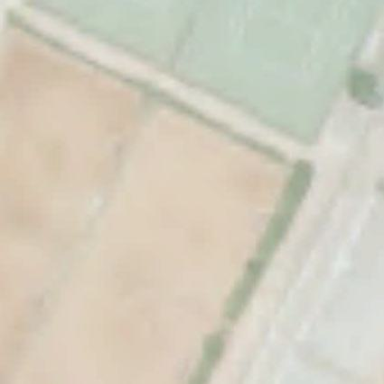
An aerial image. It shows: Concrete tennis court on leisure land pitch.